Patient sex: F
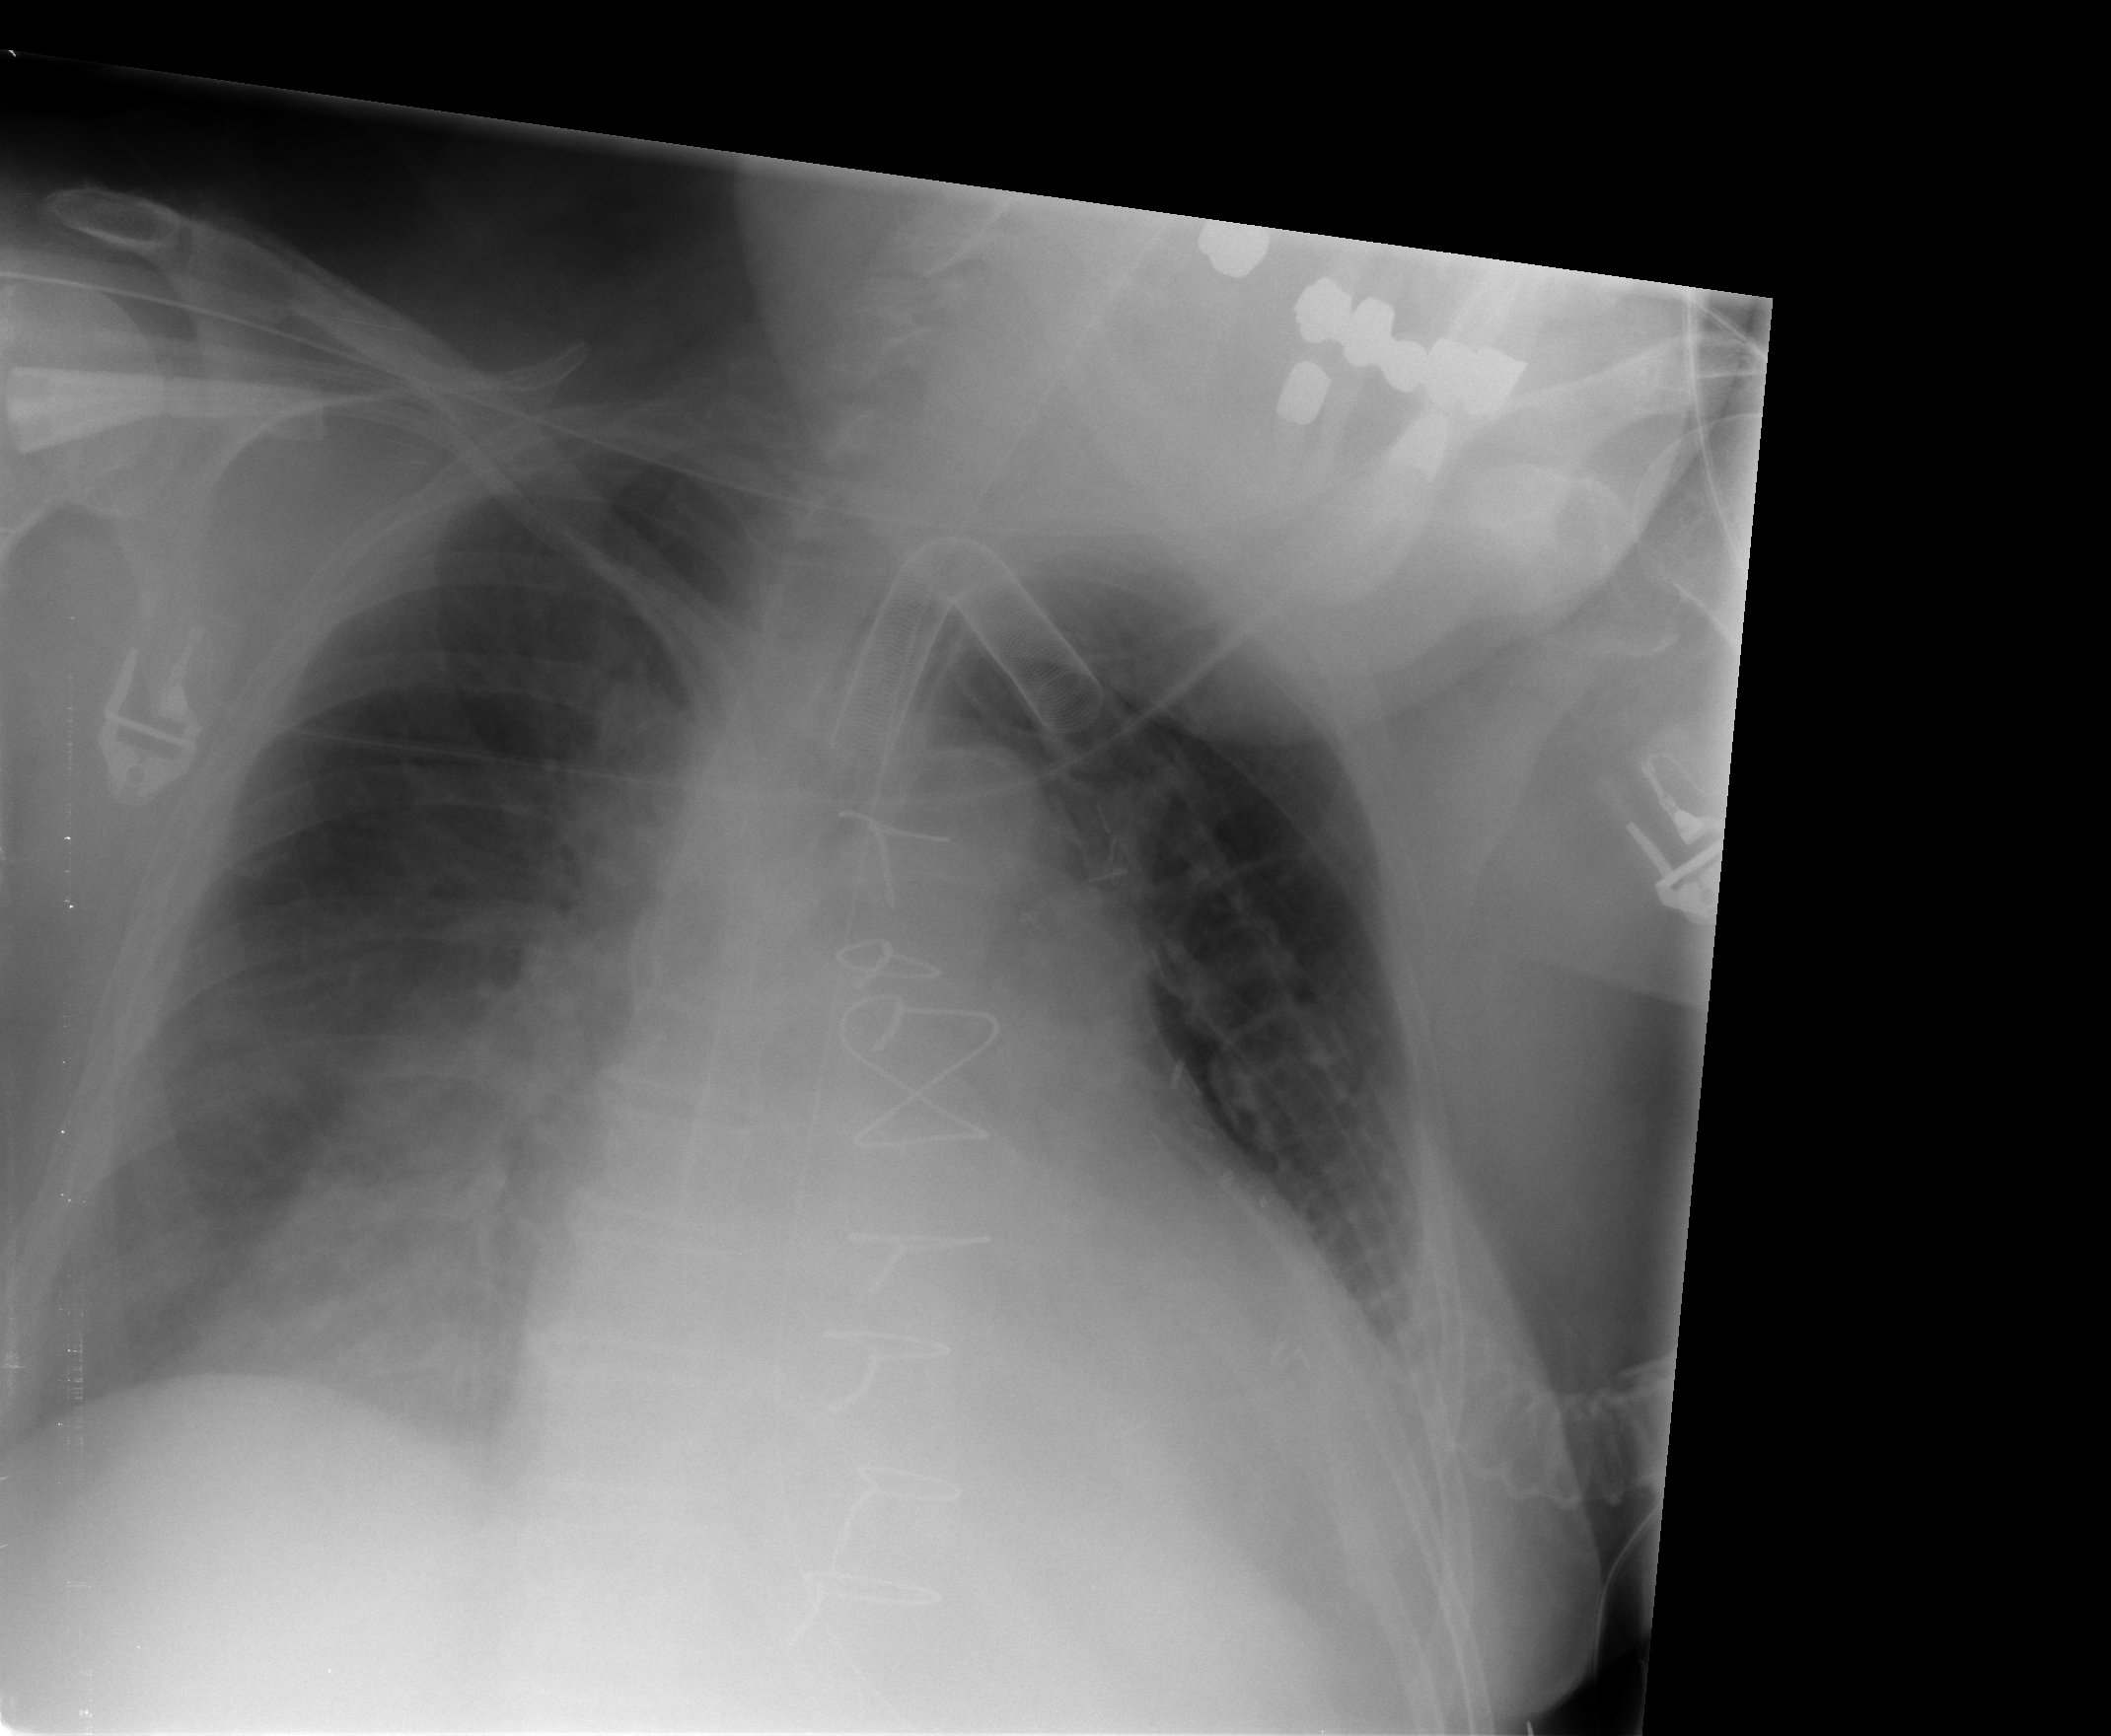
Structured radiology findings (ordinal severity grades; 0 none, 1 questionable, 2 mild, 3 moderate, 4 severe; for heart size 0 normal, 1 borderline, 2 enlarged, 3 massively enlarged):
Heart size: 2
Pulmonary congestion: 0
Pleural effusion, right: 2
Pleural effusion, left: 2
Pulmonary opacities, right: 1
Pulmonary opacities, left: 0
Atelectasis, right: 2
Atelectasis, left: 2